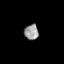
Tissue: prostate
Cell type: T cells
Senescence score: 0.3599
Nuclear area (px): 213
Mean DAPI intensity: 153.77